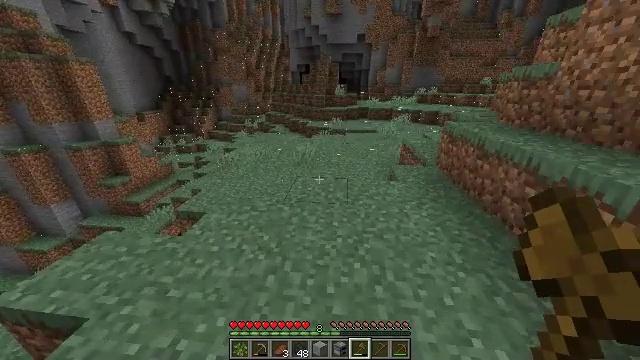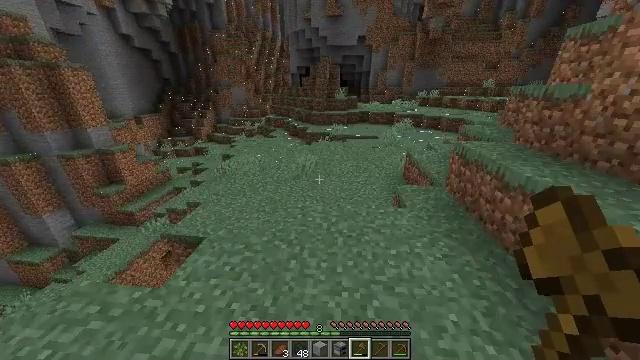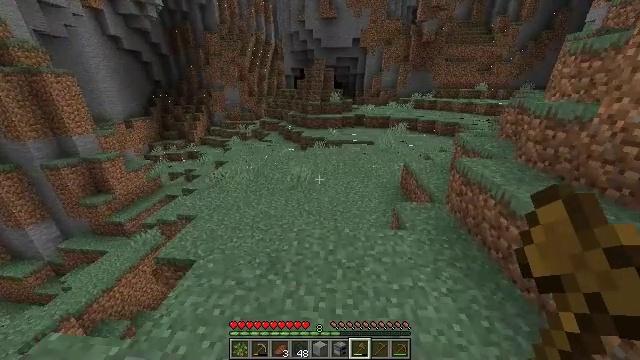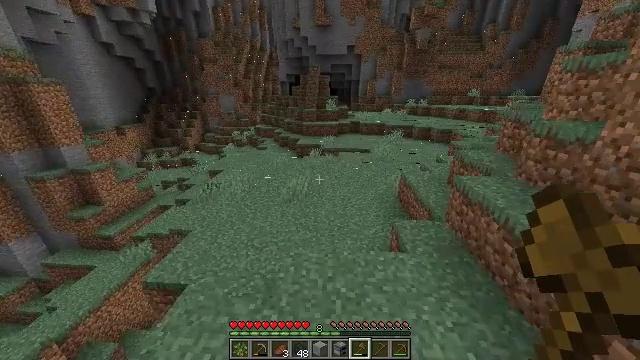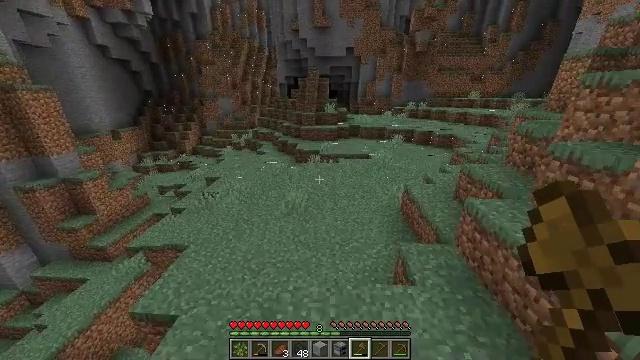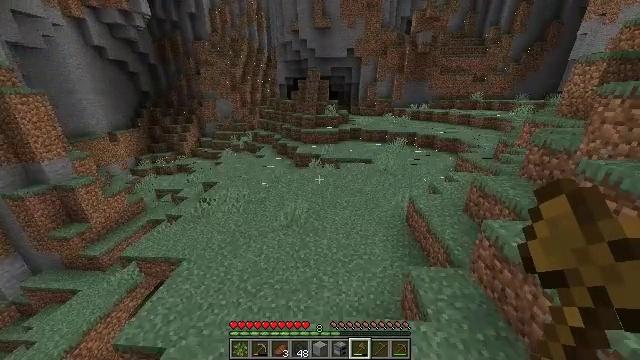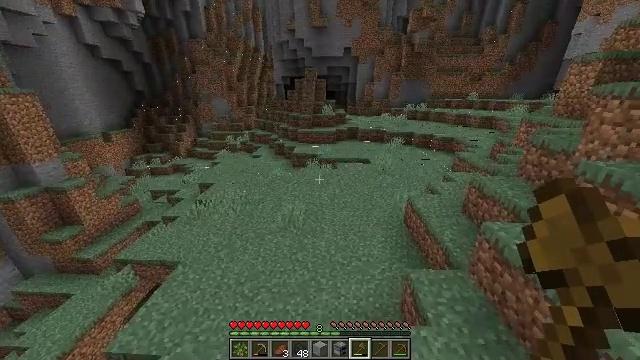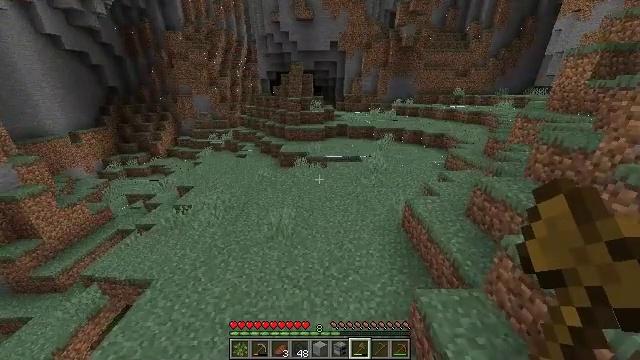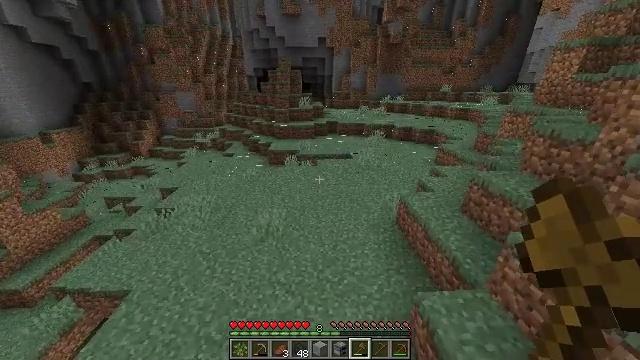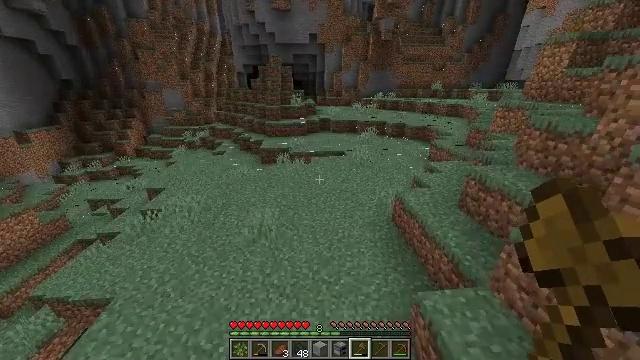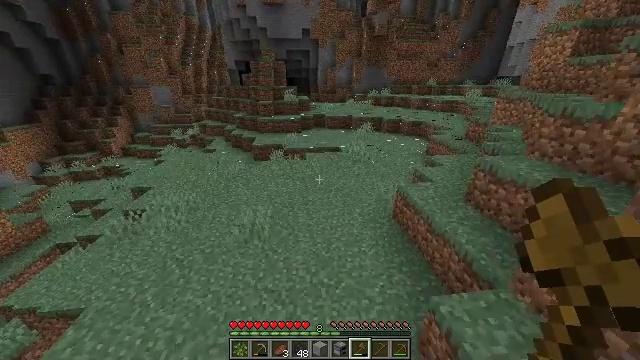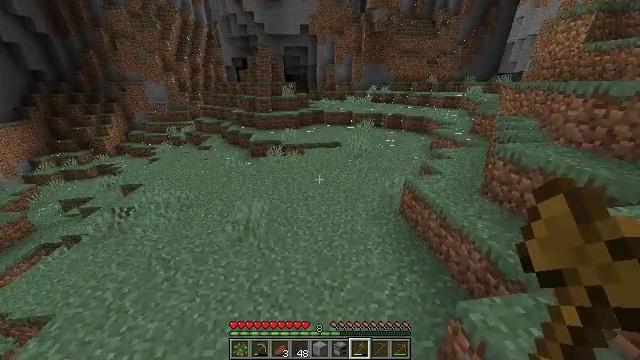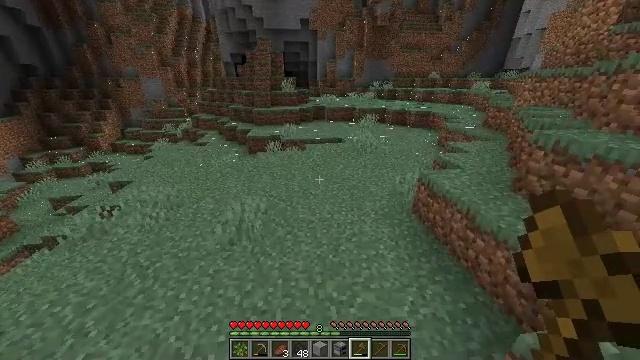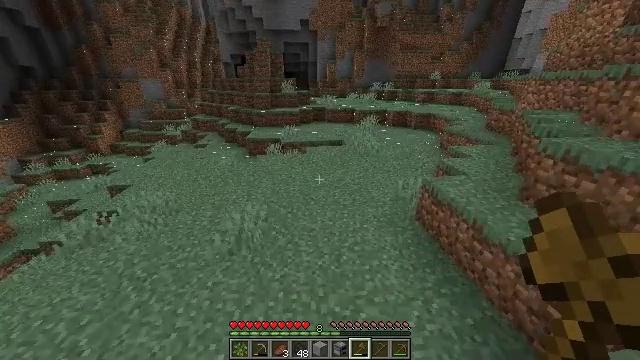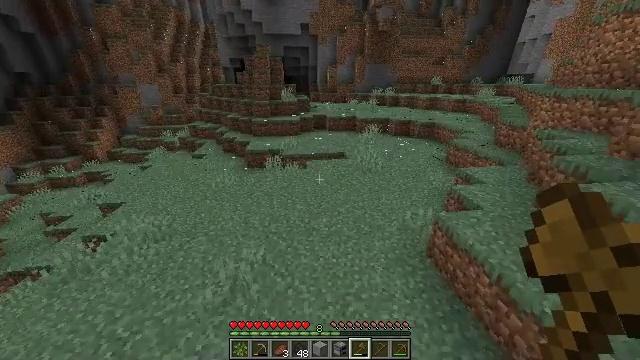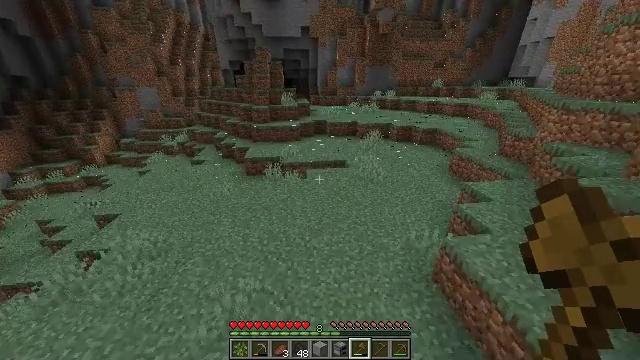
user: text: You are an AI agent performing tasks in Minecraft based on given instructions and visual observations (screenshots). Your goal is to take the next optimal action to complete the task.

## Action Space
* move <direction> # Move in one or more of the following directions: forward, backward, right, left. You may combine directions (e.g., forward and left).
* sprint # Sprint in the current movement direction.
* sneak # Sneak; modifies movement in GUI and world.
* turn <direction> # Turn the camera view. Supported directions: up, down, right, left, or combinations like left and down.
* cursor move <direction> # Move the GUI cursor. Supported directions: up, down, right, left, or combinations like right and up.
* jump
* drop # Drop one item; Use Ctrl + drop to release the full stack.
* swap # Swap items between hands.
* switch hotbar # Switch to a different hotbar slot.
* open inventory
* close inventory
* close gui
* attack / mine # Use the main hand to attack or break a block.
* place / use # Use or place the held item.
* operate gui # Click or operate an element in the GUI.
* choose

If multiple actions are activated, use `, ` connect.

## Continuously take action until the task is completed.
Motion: motion action
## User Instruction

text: Mine the sweet berry bush.
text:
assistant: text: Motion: move forward, jump
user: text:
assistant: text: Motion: move forward, turn right, jump
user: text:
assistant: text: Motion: move forward, turn right and up, jump
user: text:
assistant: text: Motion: move forward, jump
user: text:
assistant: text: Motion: move forward, sprint, jump
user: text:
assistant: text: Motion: move forward, sprint, jump
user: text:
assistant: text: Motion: move forward, sprint, turn right, jump
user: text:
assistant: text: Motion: move forward, sprint, turn right, jump
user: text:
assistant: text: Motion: move forward, turn right, jump
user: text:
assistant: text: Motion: move forward, turn right, jump
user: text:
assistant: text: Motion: move forward, jump
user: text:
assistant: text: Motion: move forward, jump
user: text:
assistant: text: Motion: move forward, jump
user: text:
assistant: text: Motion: move forward, sprint, jump
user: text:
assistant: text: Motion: move forward, sprint, jump
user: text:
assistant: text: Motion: move forward, sprint, jump
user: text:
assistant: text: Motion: move forward, jump
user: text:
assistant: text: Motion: move forward, jump
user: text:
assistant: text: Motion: move forward, turn right and up, jump
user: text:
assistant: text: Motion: move forward, turn right and up, jump
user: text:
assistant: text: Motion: move forward, turn right and up, jump
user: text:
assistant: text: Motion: move forward, turn right and up
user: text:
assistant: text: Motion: move forward, turn right and up
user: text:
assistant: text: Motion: move forward, turn up
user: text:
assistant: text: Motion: turn up
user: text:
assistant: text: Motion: no_op
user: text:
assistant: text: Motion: turn up
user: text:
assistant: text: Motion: no_op
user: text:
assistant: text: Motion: no_op
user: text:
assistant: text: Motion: no_op